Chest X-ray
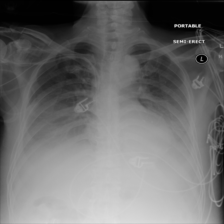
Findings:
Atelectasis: positive
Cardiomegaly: negative
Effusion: positive
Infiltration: negative
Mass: negative
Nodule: negative
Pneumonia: negative
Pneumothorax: negative
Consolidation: negative
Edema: negative
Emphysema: negative
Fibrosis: negative
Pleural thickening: negative
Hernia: negative